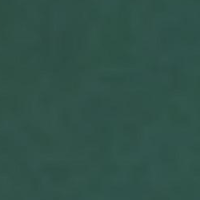
EUNIS habitat code: 14
Species observed at this site:
Saponaria ocymoides